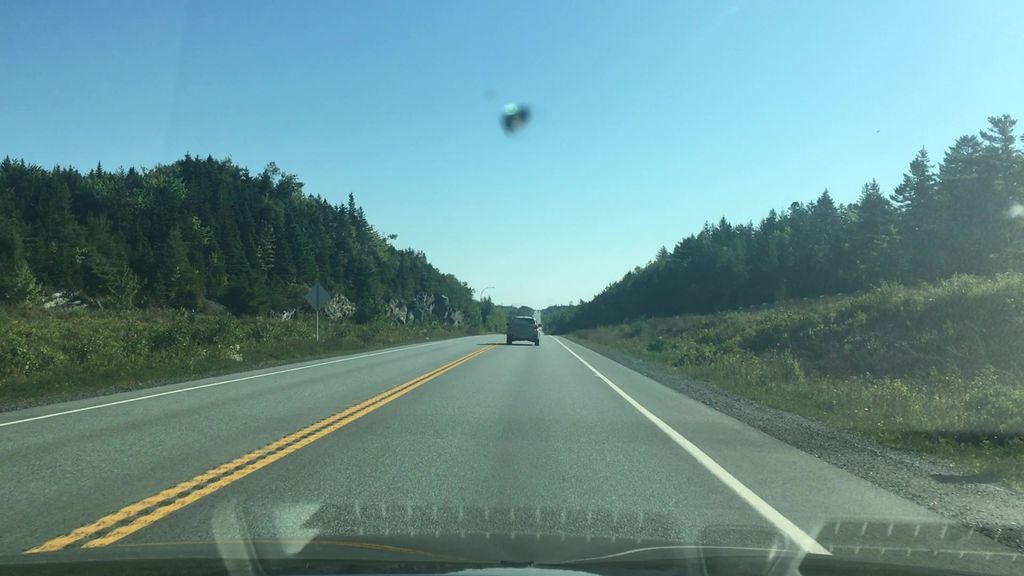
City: halifax